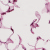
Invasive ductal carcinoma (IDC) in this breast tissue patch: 0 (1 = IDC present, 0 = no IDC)